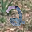
Label: 2